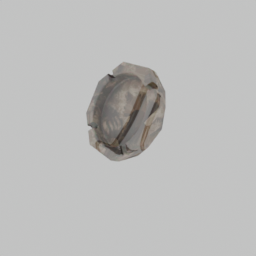
Label: decoration